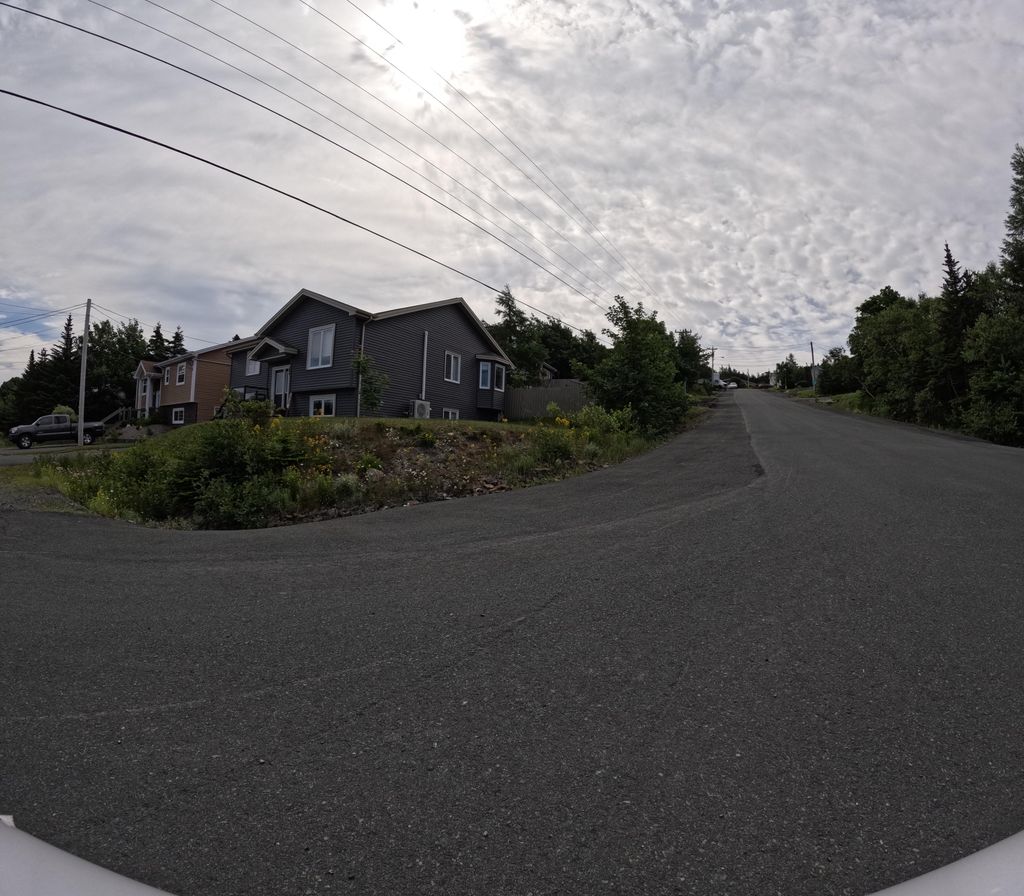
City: st_johns